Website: home-depot
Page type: receipt
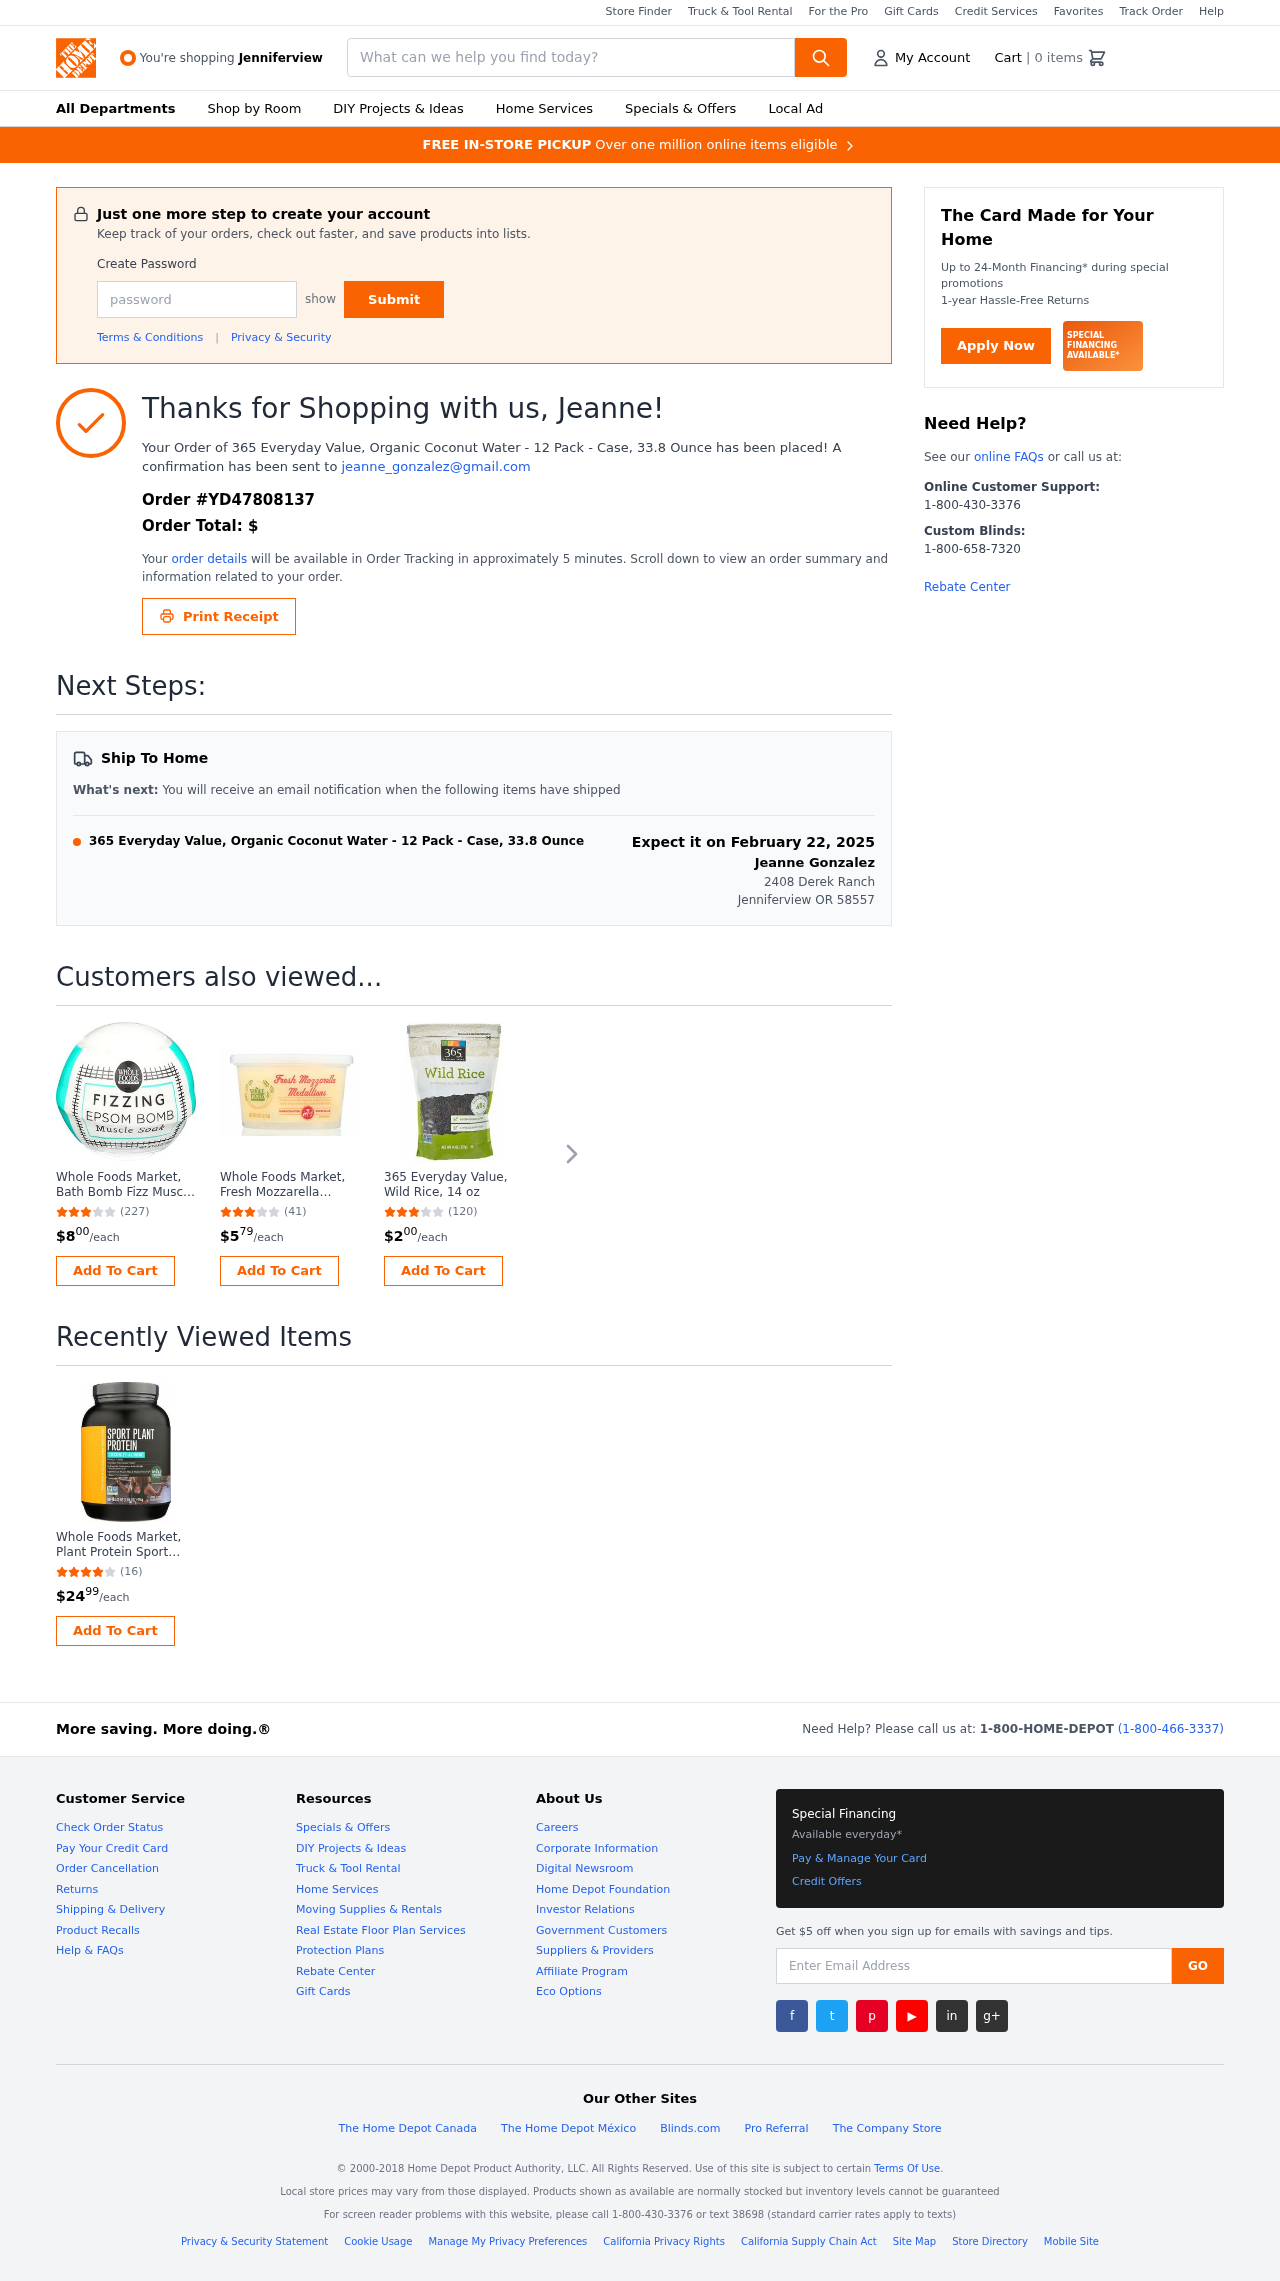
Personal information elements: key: PII_CITY
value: Jenniferview
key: PII_EMAIL
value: jeanne_gonzalez@gmail.com
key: PII_FIRSTNAME
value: Jeanne
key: PII_FULLNAME
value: Jeanne Gonzalez
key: PII_POSTCODE
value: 58557
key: PII_STATE_ABBR
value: OR
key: PII_STREET
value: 2408 Derek Ranch
Product elements: key: PRODUCT1_NAME
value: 365 Everyday Value, Organic Coconut Water - 12 Pack - Case, 33.8 Ounce
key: PRODUCT2_NAME
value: Whole Foods Market, Bath Bomb Fizz Muscle Soak, 2.8 Ounce
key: PRODUCT2_NUM_RATINGS
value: (227)
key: PRODUCT2_PRICE
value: $800
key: PRODUCT3_NAME
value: Whole Foods Market, Fresh Mozzarella Medallions, 8 oz
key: PRODUCT3_NUM_RATINGS
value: (41)
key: PRODUCT3_PRICE
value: $579
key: PRODUCT4_NAME
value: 365 Everyday Value, Wild Rice, 14 oz
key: PRODUCT4_NUM_RATINGS
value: (120)
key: PRODUCT4_PRICE
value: $200
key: PRODUCT5_NAME
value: Whole Foods Market, Plant Protein Sport Coconut Almond, 33 Ounce
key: PRODUCT5_NUM_RATINGS
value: (16)
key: PRODUCT5_PRICE
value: $2499
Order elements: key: ORDER_NUM_ITEMS
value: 0
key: ORDER_ID
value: YD47808137
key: ORDER_TOTAL
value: $
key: ORDER_DELIVERY_DATE
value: Expect it on February 22, 2025
Search elements: key: HEADER_SEARCH
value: What can we help you find today?